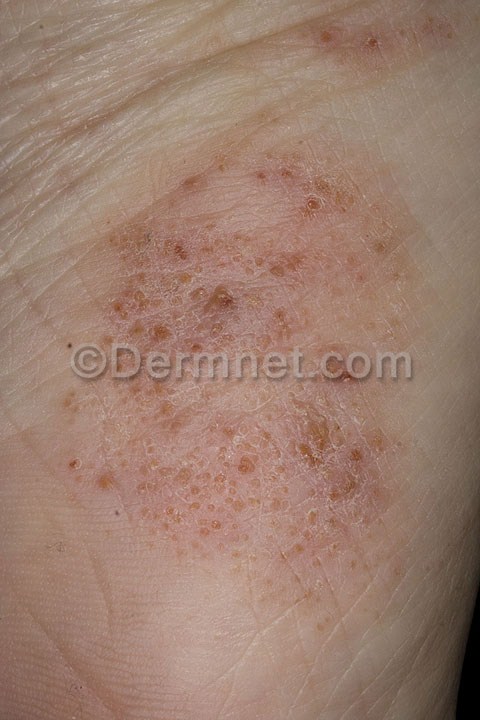
Disease: Eczema Photos